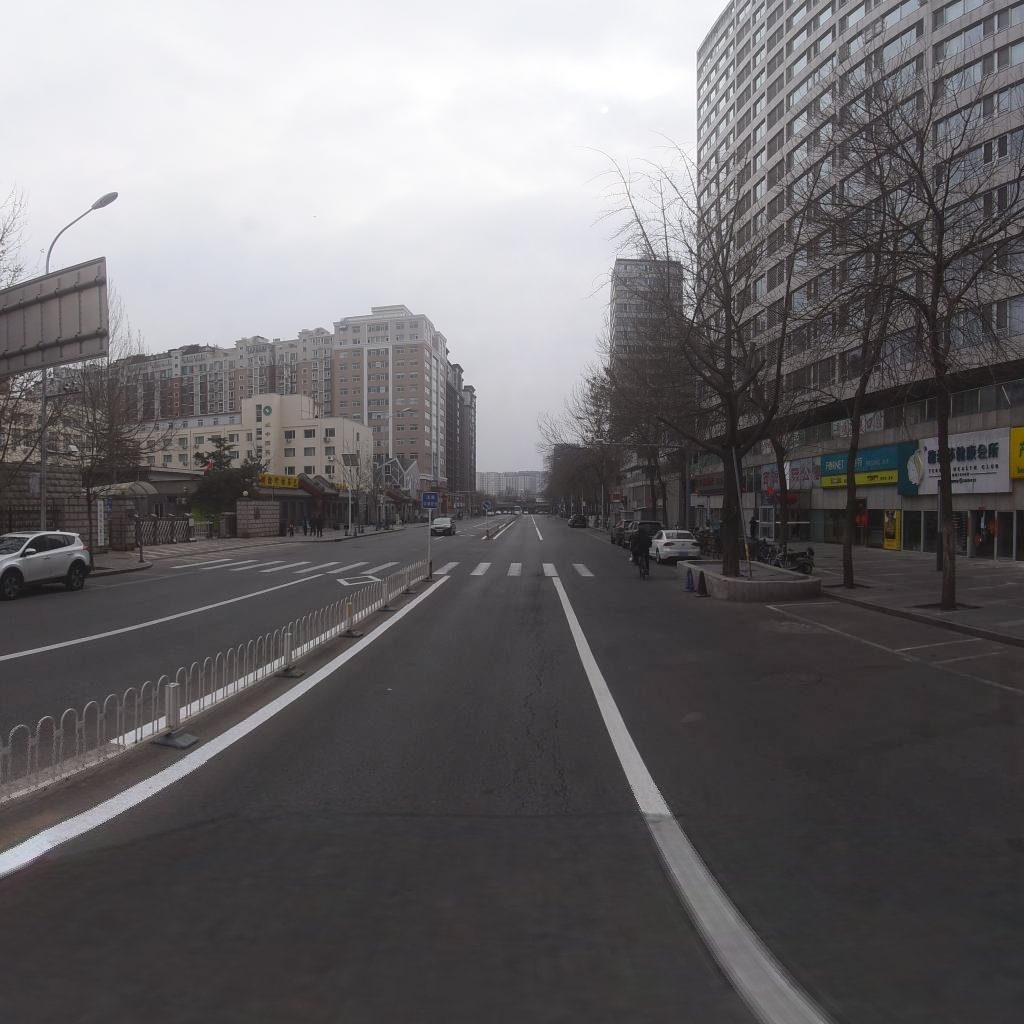
Region: Xicheng
Road damage annotations: longitudinal crack, manhole cover